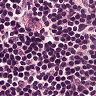
Metastatic tissue present: no